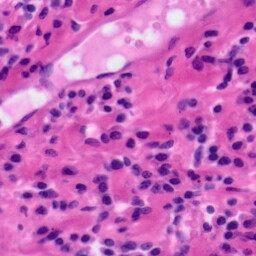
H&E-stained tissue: Tonsil